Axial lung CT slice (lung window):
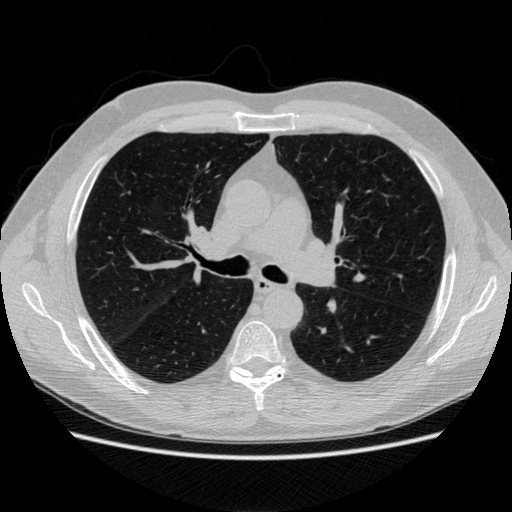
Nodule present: no